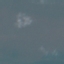
Label: SeaLake